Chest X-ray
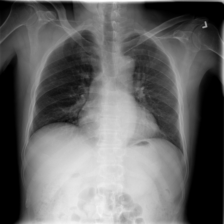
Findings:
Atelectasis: negative
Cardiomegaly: negative
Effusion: negative
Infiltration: negative
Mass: negative
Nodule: negative
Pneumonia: negative
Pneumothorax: negative
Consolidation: negative
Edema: negative
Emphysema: negative
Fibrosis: negative
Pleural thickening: negative
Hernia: negative